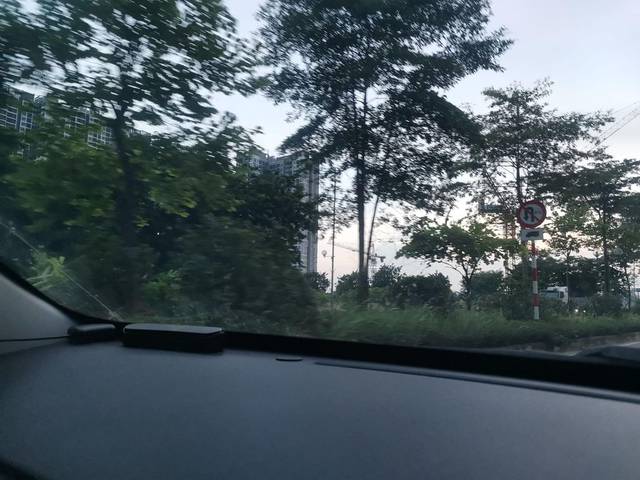
Region: Vietnam
Coordinates: 20.999, 105.936